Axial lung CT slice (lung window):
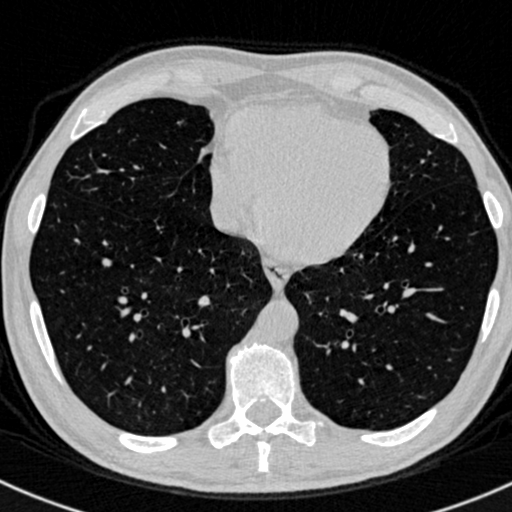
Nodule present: no